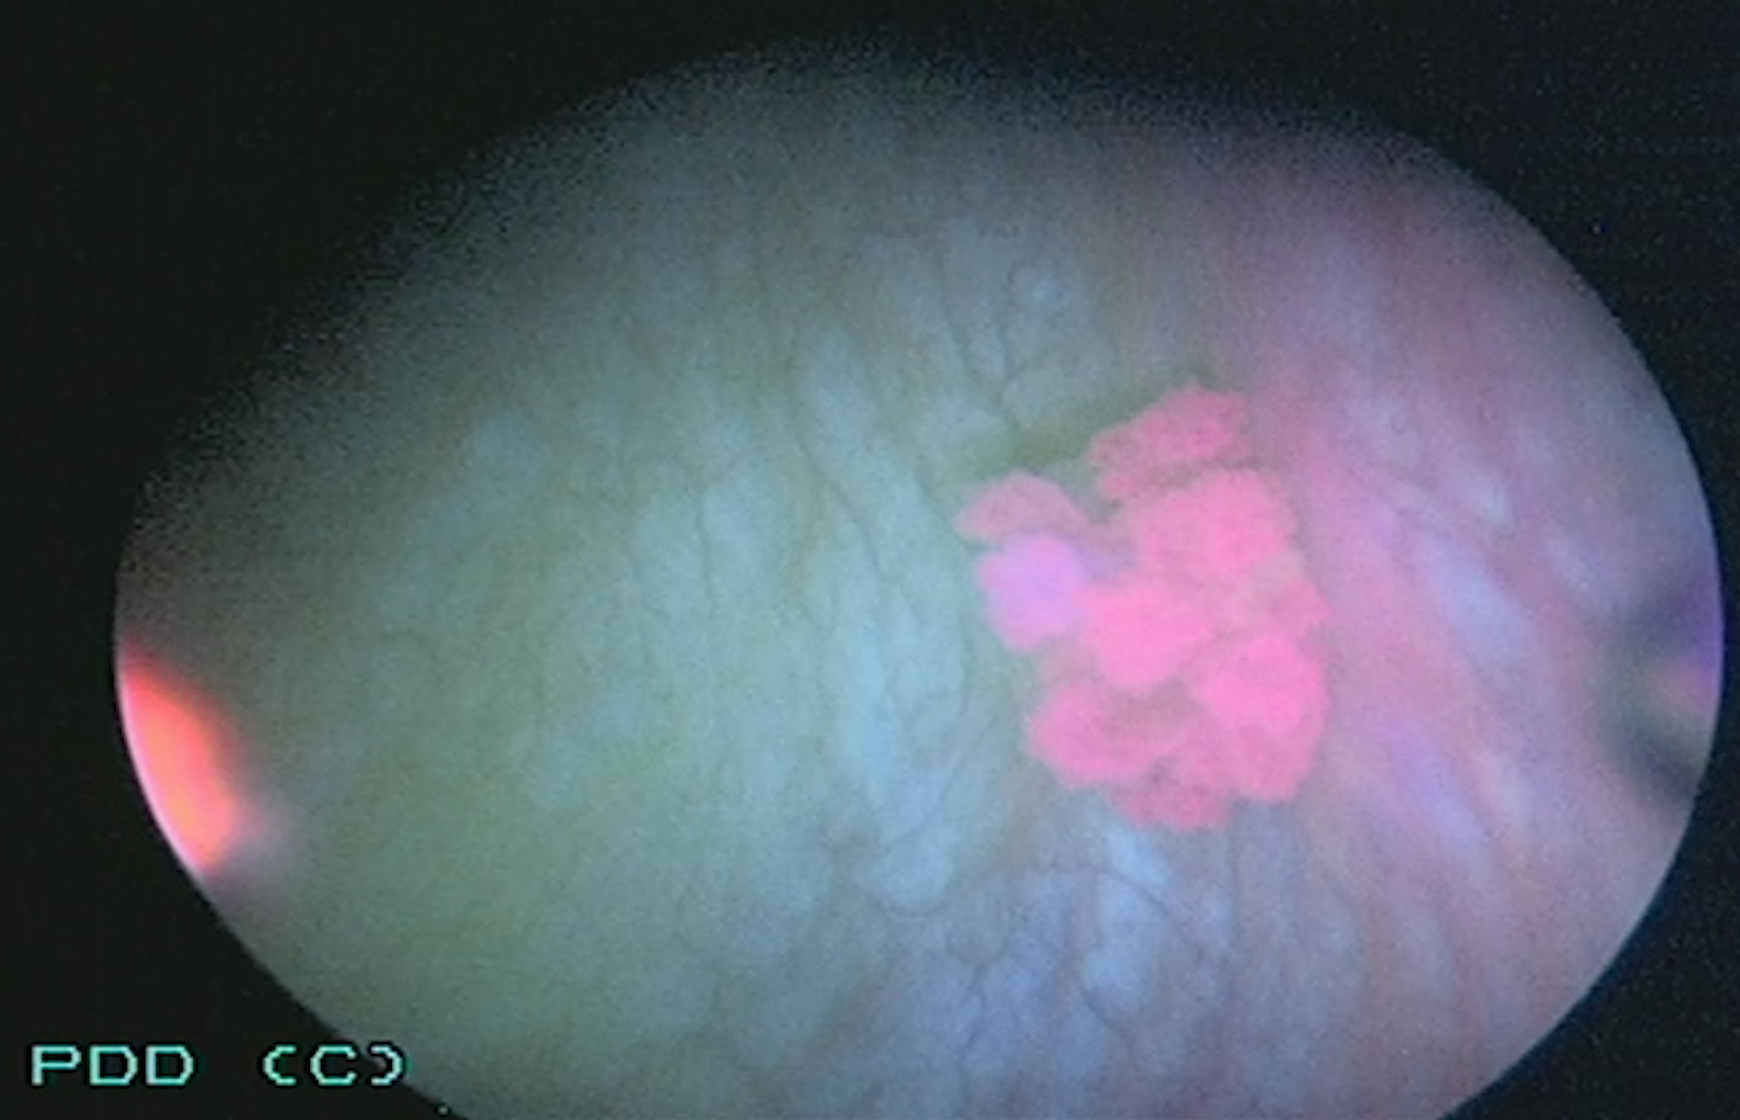
Modality: BLC
Class: Malignant
Subclass: LowGradePapillary
Lesion: L1
Stage: Ta
Morphology: Papillary
Bladder cancer association: Yes